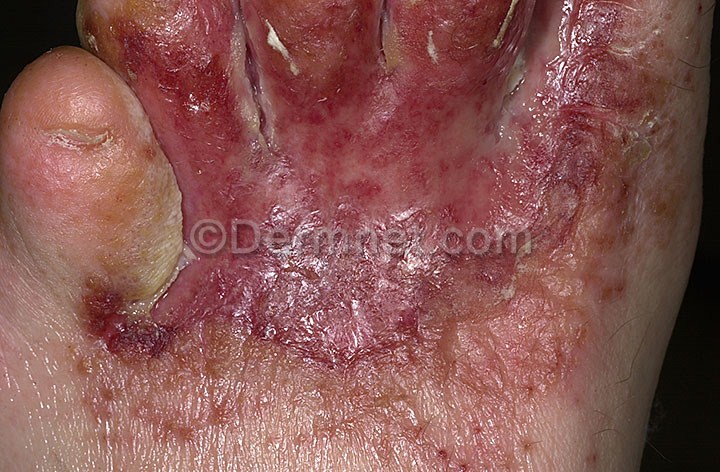
Disease: Cellulitis Impetigo and other Bacterial Infections